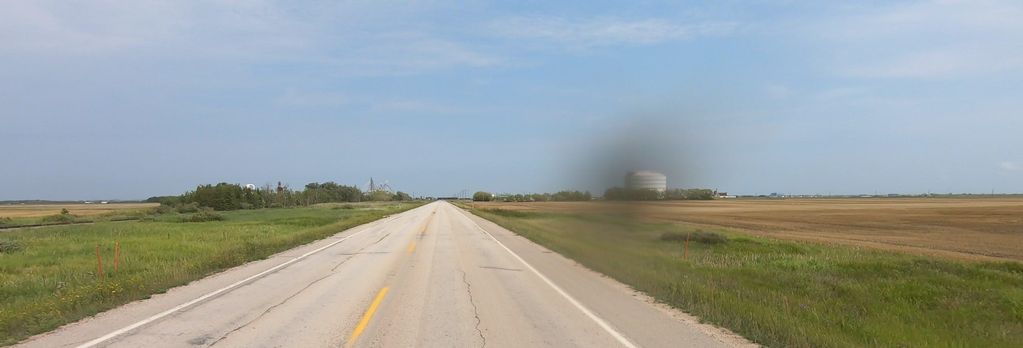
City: winnipeg